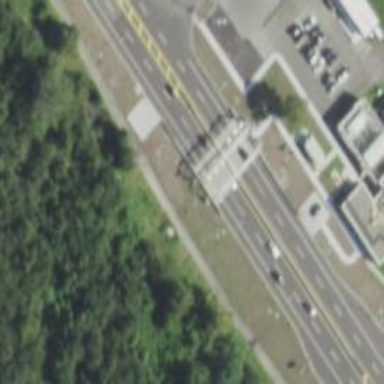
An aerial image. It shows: Toll gantry on the road.